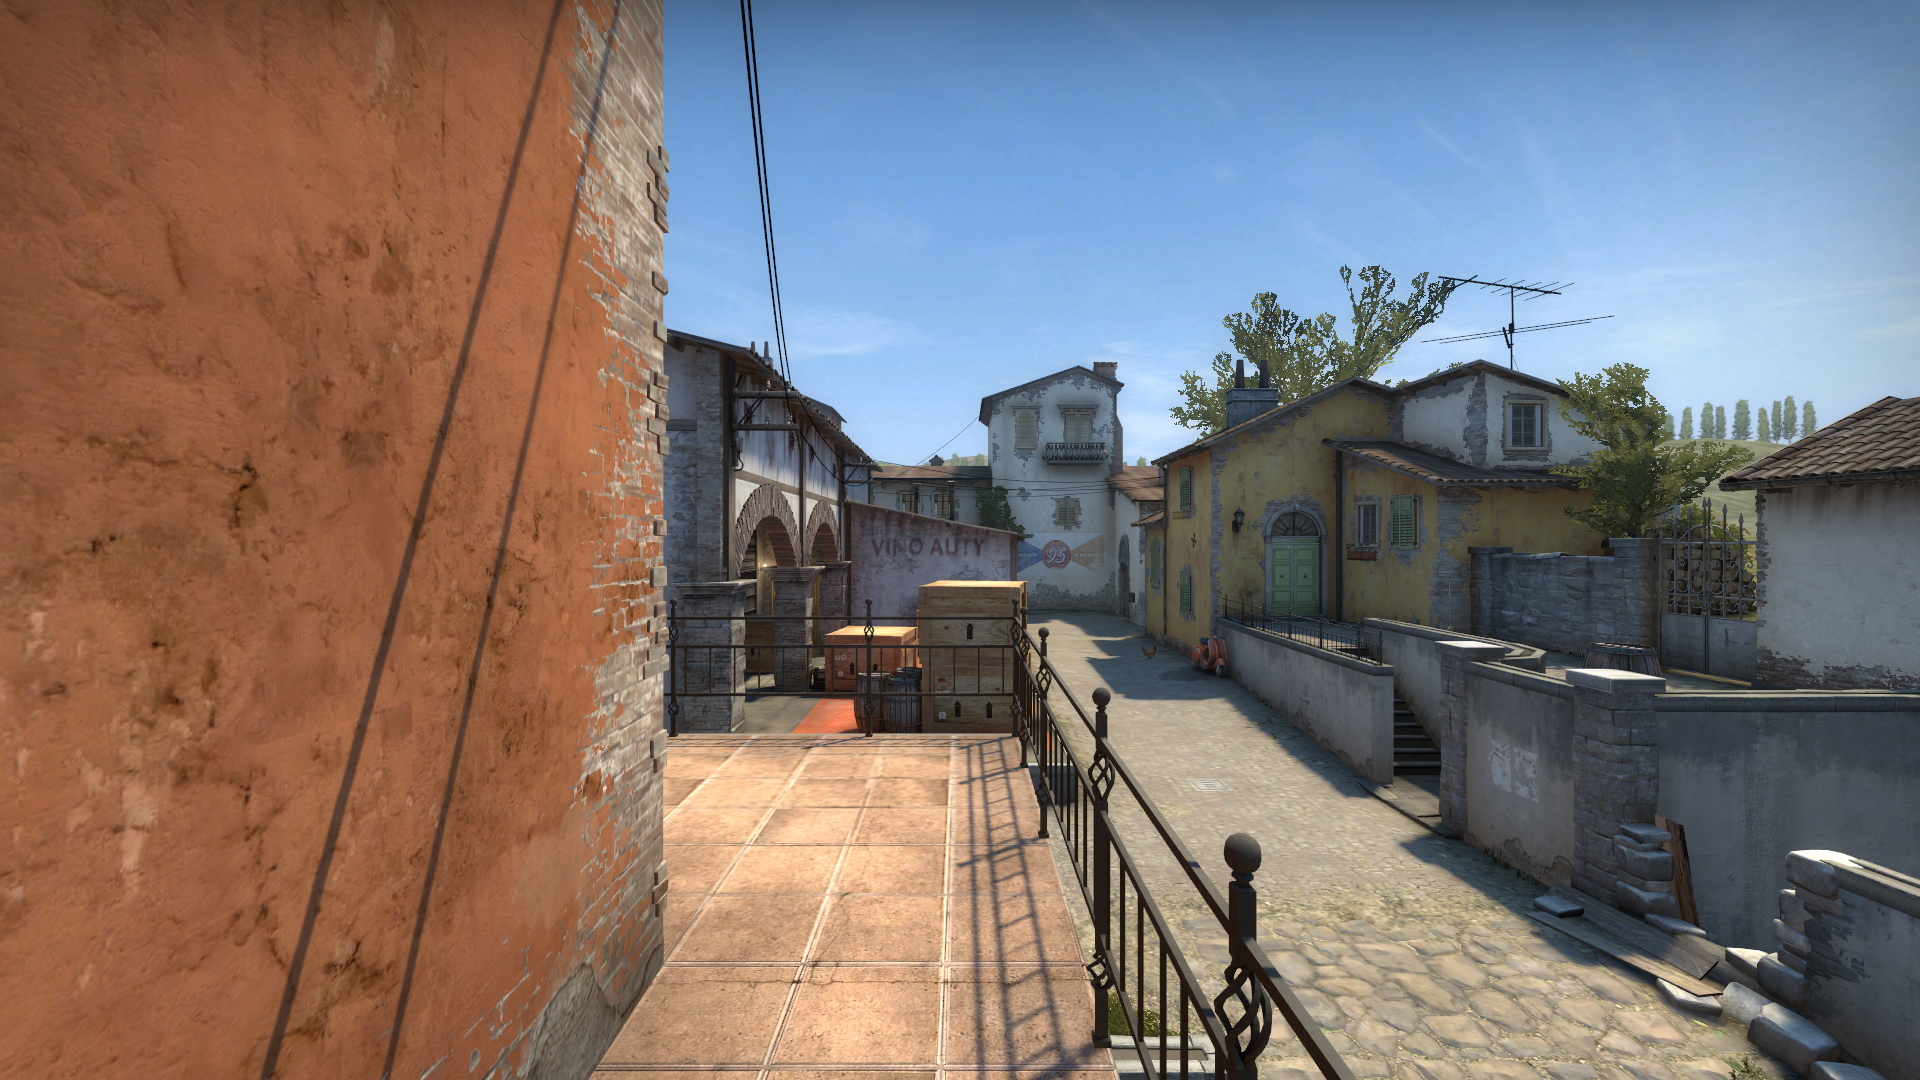
Map: de_inferno